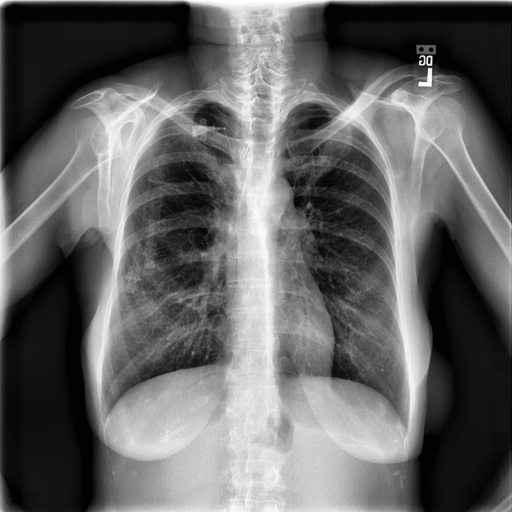
Finding: NORMAL